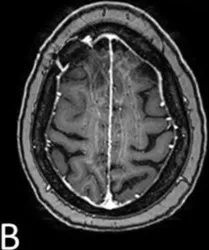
After. Treatment with high dose steroids, Methotrexate and Rituximab.
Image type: radiology (mri)